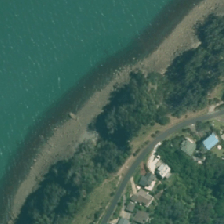
Land cover: urban_build_up